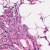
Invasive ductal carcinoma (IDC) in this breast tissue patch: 0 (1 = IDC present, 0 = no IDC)